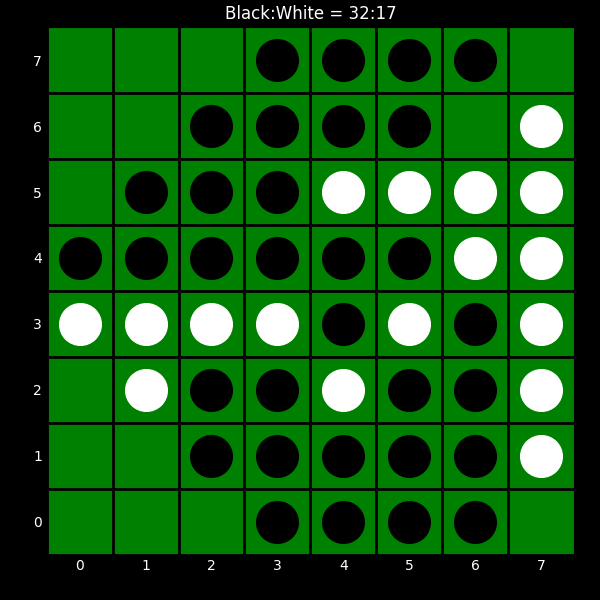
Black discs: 32
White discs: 17